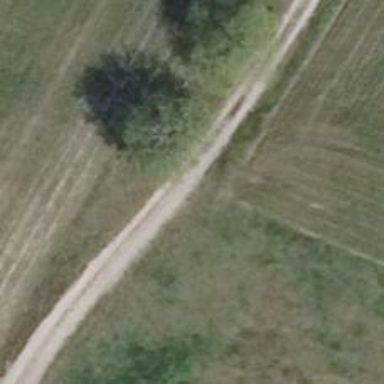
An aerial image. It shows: Sandy track road.